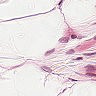
Metastatic tissue present: no